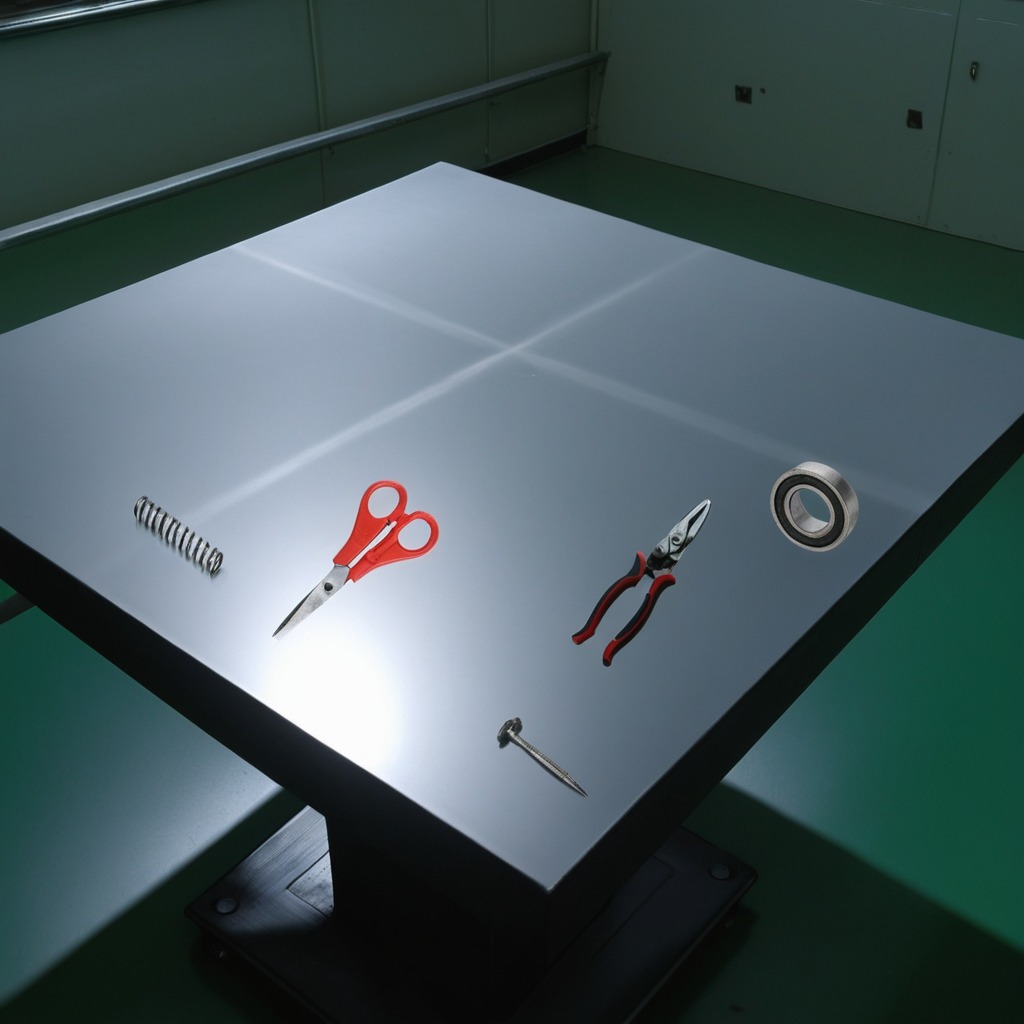
A metal ball bearing, an iron nail, pliers, a coiled metal spring, and a pair of scissors are lying on the table.